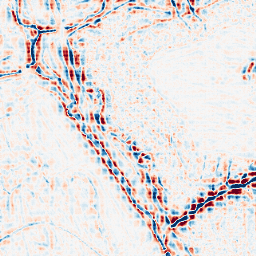
Category: wavelet
Decomposition family: wavelet_biorthogonal
Decomposition parameters: wavelet: bior5.5
level: 3
Upsampling method: sinc_hamming
Upsampling parameters: scale: 4
kernel_size: 4
Upsampling scale: 4